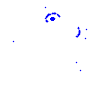
Particle: kaon